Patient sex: M
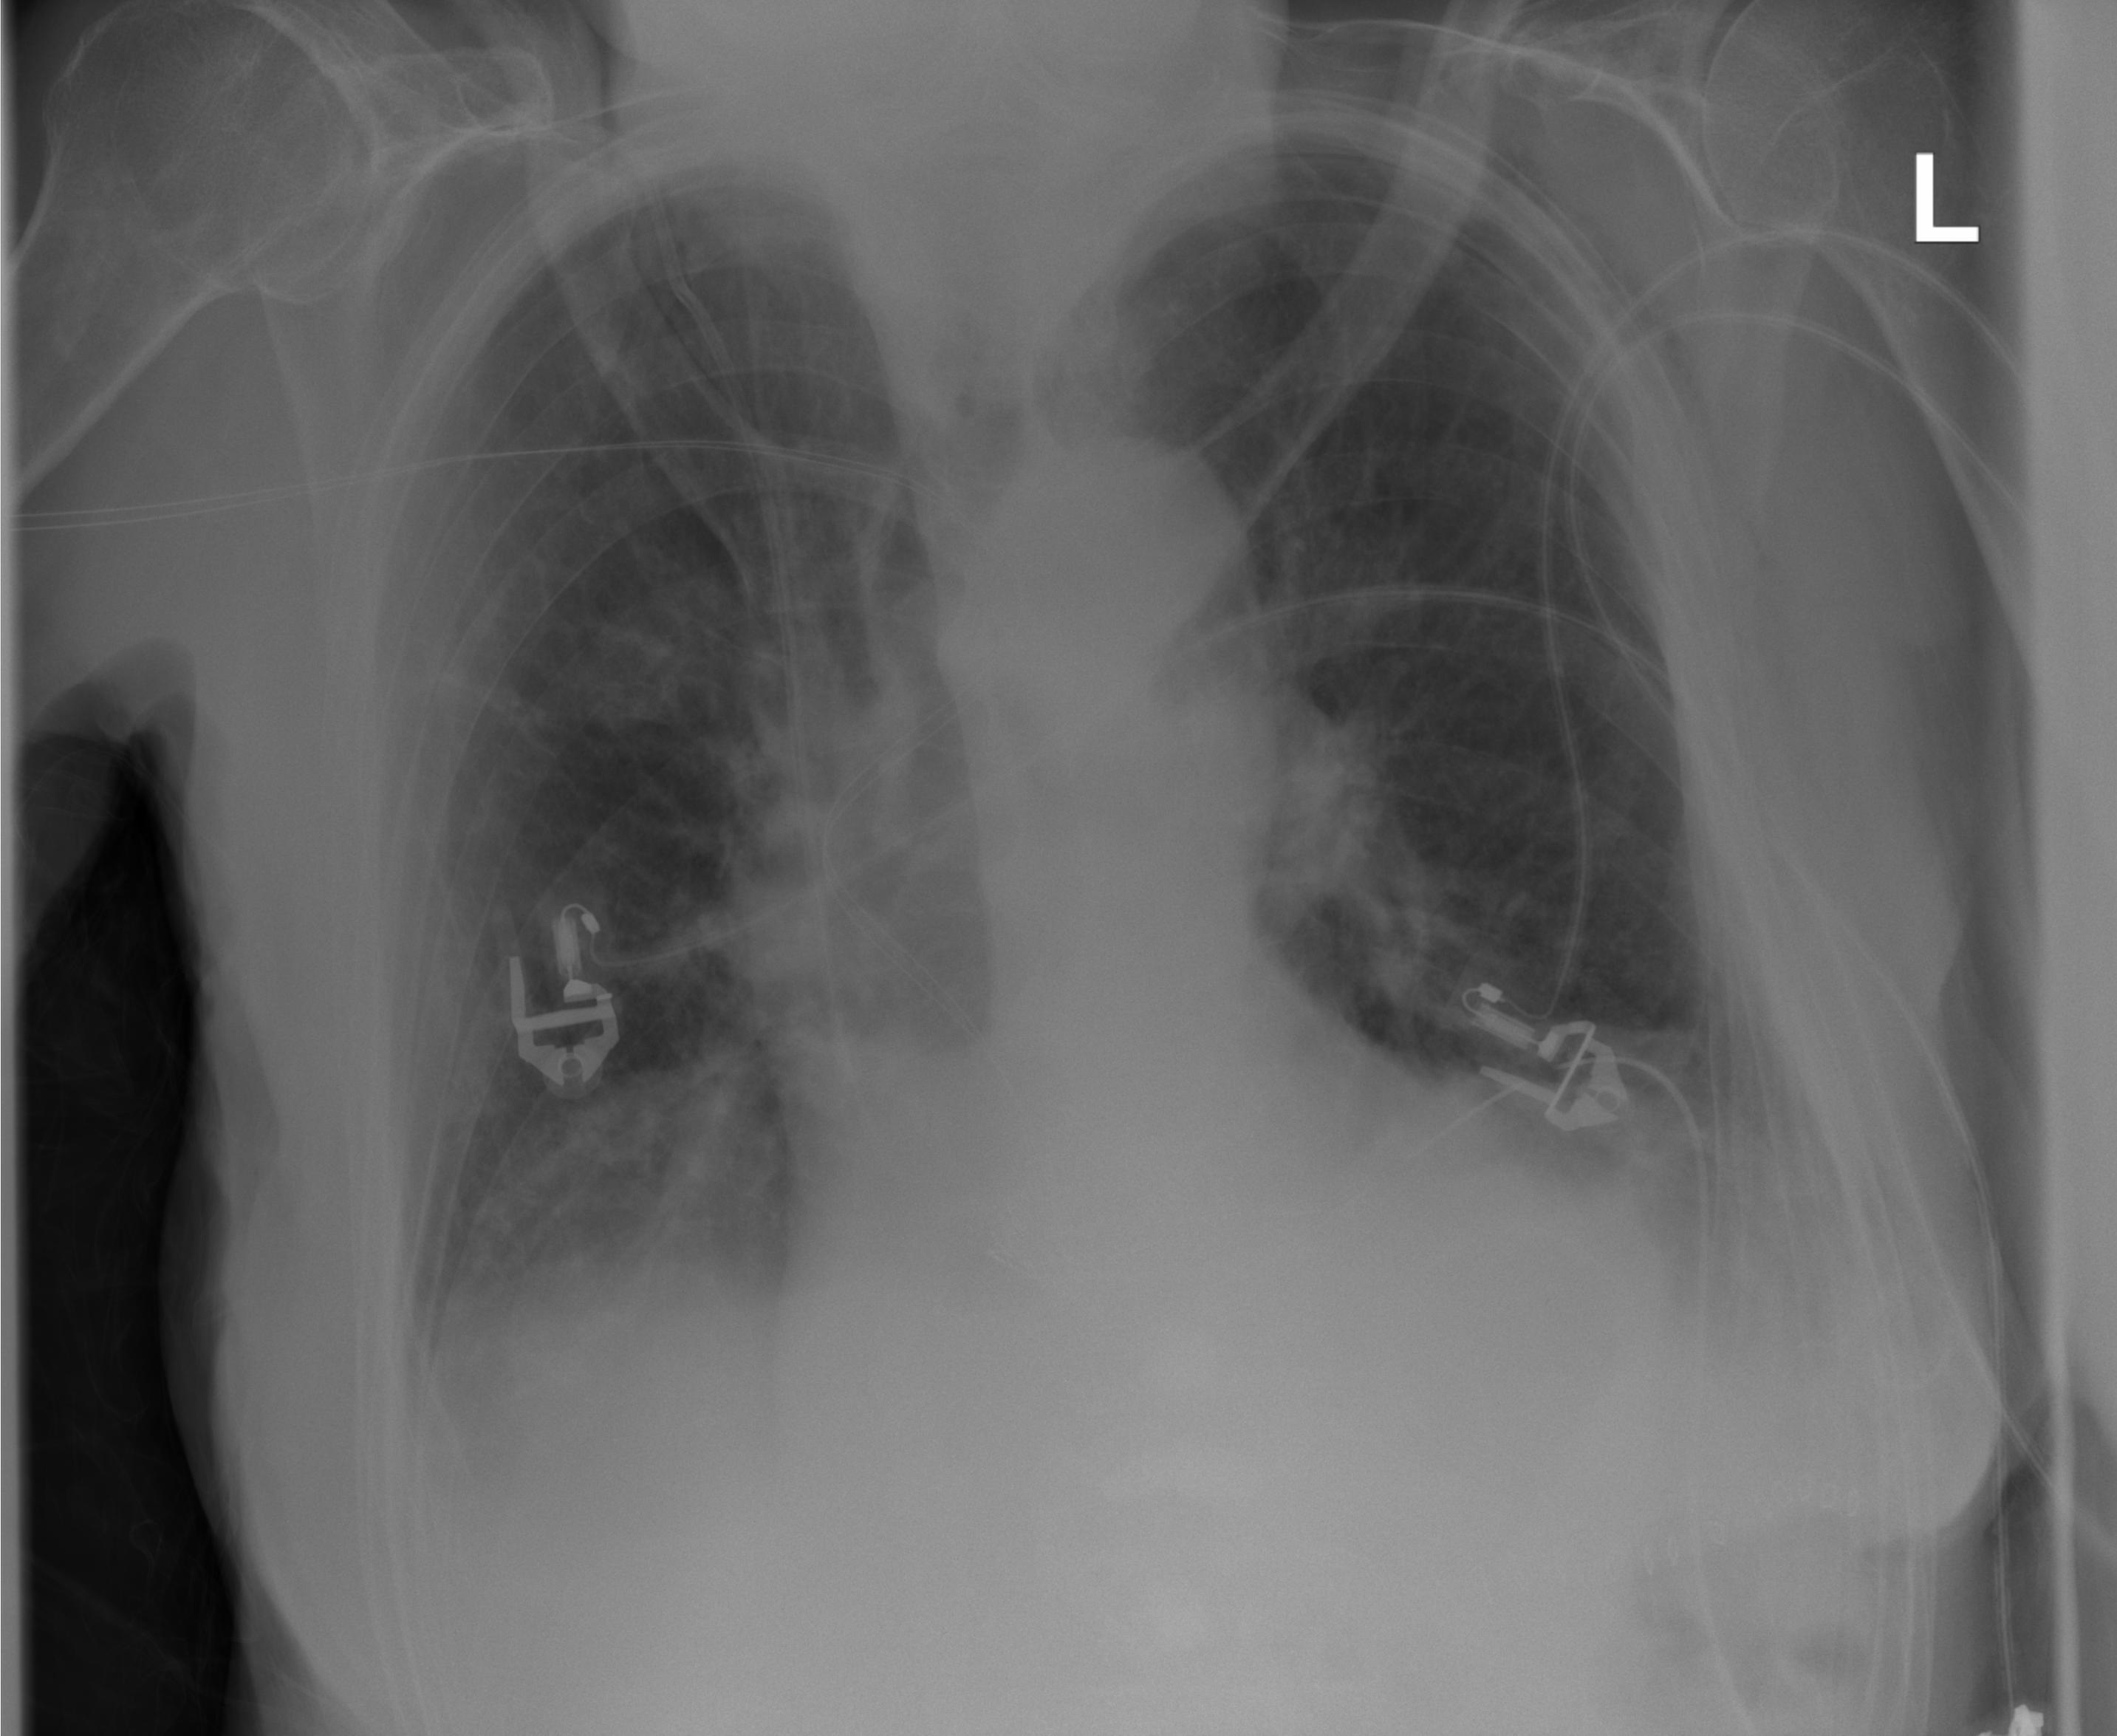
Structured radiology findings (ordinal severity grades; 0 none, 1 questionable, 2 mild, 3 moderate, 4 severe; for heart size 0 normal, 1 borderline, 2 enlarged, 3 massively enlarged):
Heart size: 2
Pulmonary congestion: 0
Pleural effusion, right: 2
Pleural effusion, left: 2
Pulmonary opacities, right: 0
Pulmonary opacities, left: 0
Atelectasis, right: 2
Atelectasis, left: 2